Question: I'm trying to build a simple image analyzing tool that will find items that fit in a color range and then finds the centers of said objects.
As an example, after masking, I'm analyzing an image like this:

What I'm doing so far code-wise is rather simple:
'''
import cv2
import numpy
bound = 30
inc = numpy.array([225,225,225])
lower = inc - bound
upper = inc + bound
img = cv2.imread("input.tiff")
cv2.imshow("Original", img)
mask = cv2.inRange(img, lower, upper)
cv2.imshow("Range", mask)
contours = cv2.findContours(mask, cv2.RETR_CCOMP, cv2.CHAIN_APPROX_TC89_L1)
print contours
'''
This, however, gives me a countless number of contours. I'm somewhat at a loss while reading <URL>. Can I use moments to reasonably analyze the contours? Are contours even the right tool for this?
I found <URL>, that vaguely covers finding the center of one object, but how would I modify this approach when there are multiple items?
How do I find the centers of the objects in the image? For example, in the above sample image I'm looking to find three points (the centers of the rectangle and the two circles).
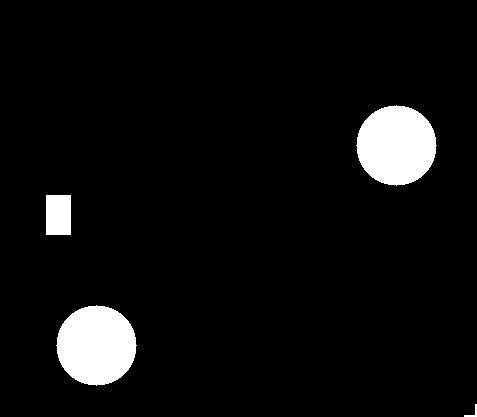
Answer: Try 'print len(contours)'. That will give you around the expected answer. The output you see is the full representation of the contours which could be thousands of points.
Try this code:
'''
import cv2
import numpy
img = cv2.imread('inp.png', 0)
_, contours, _ = cv2.findContours(img.copy(), cv2.RETR_CCOMP, cv2.CHAIN_APPROX_TC89_L1)
print len(contours)
centres = []
for i in range(len(contours)):
moments = cv2.moments(contours[i])
centres.append((int(moments['m10']/moments['m00']), int(moments['m01']/moments['m00'])))
cv2.circle(img, centres[-1], 3, (0, 0, 0), -1)
print centres
cv2.imshow('image', img)
cv2.imwrite('output.png',img)
cv2.waitKey(0)
'''
This gives me 4 centres:
'''
[(474, 411), (96, 345), (58, 214), (396, 145)]
'''
The obvious thing to do here is to also check for the area of the contours and if it is too small as a percentage of the image, don't count it as a real contour, it will just be noise. Just add something like this to the top of the for loop:
'''
if cv2.contourArea(contours[i]) < 100:
continue
'''
For the return values from 'findContours', I'm not sure what the first value is for as it is not present in the C++ version of OpenCV (which is what I use). The second value is obviously just the contours (an array of arrays) and the third value is a hierarchy holding information on the nesting of contours, which can be very handy.